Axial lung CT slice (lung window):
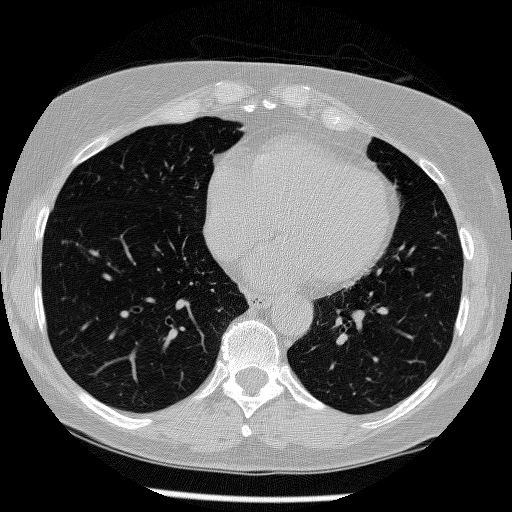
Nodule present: no